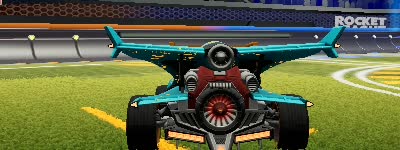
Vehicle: aftershock